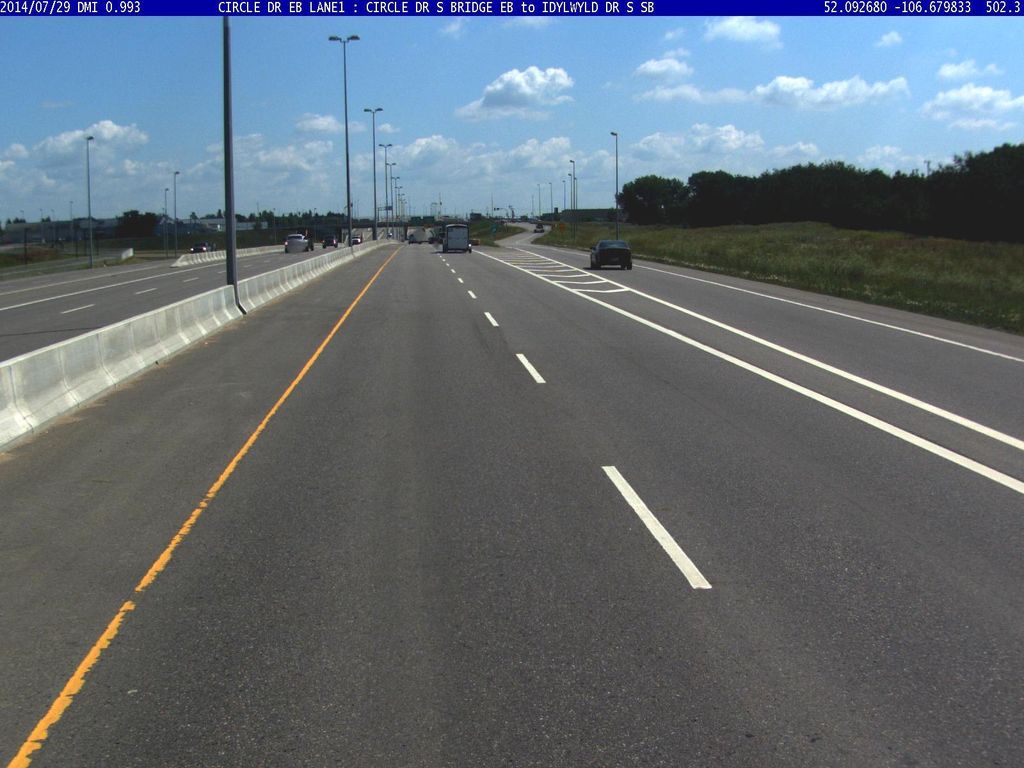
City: saskatoon